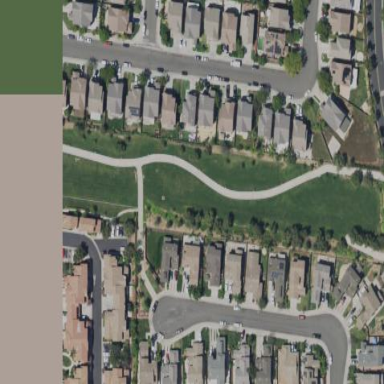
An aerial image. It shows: Park known as Exercise Trail Park.